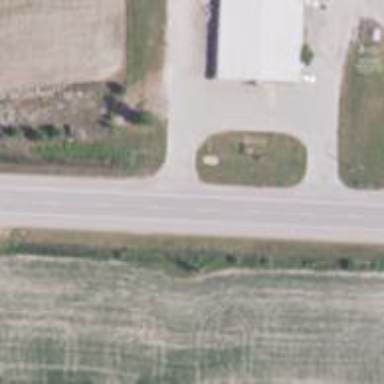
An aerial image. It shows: Primary highway.